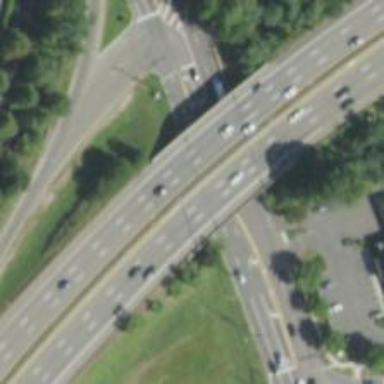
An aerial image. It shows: Urban freeway expressway bridge.